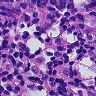
Metastatic tissue present: no